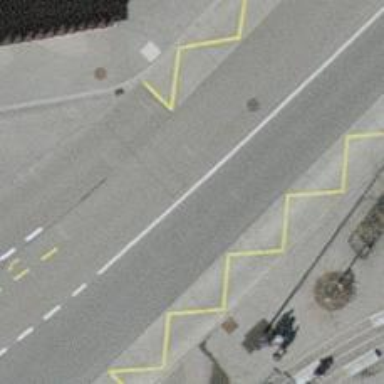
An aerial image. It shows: Secondary road with asphalt surface and designated cycle lane.